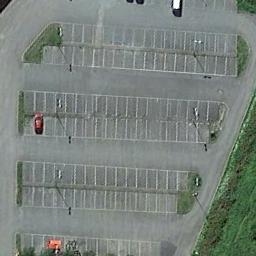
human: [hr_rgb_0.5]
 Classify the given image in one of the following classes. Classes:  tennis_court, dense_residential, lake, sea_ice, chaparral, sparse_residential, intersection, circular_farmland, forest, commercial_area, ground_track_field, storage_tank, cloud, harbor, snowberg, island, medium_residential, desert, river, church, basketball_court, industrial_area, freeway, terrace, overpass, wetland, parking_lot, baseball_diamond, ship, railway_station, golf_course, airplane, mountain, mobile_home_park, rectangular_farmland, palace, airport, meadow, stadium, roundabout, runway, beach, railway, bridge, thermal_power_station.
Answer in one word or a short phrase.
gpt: parking_lot